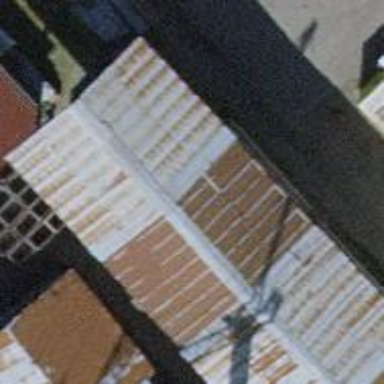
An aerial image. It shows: Shed building.